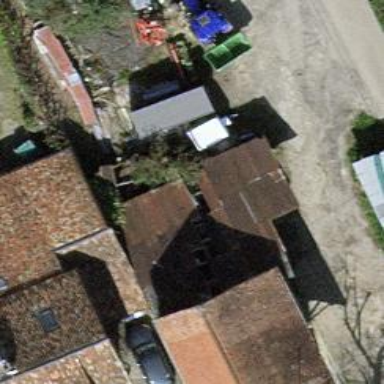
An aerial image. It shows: View of roof of building.